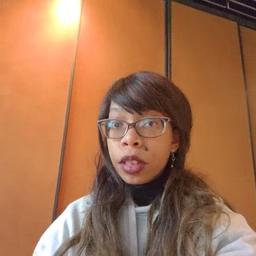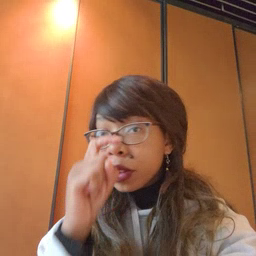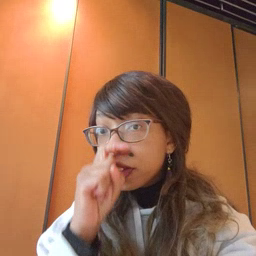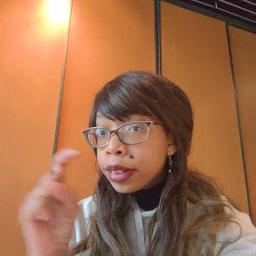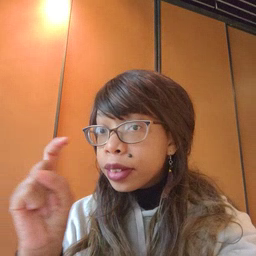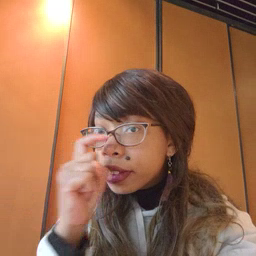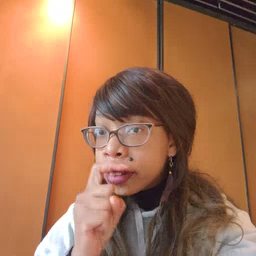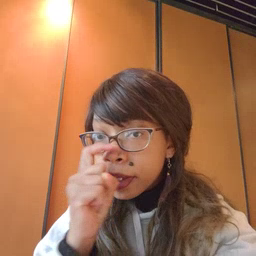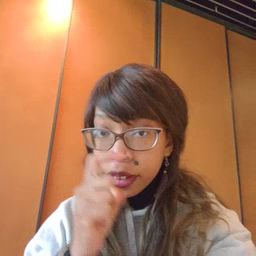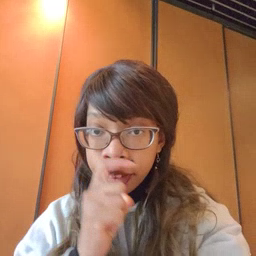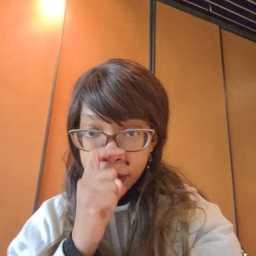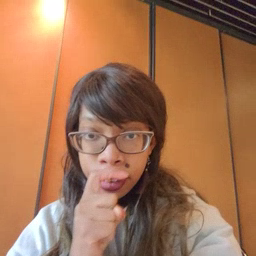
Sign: doll